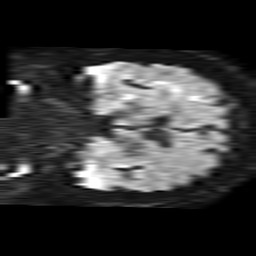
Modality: TRACE
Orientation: coronal
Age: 74
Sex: female
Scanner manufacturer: philips
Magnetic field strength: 1.5 T
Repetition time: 4.6 s
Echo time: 0.08528 s